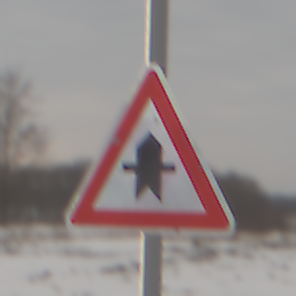
Verkehrszeichen: Vorfahrt
Umgebung: Outdoor, Nature
Tageszeit: MorningAfternoon
Wetter: Overcast
Licht: Natural
Jahreszeit: Winter
Kontrast: LowContrast